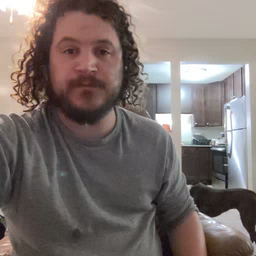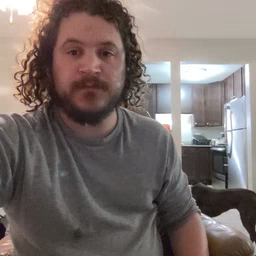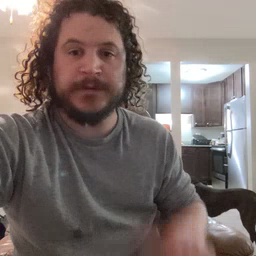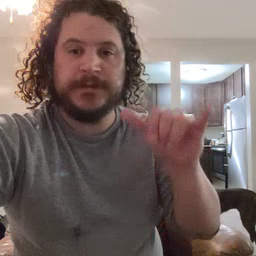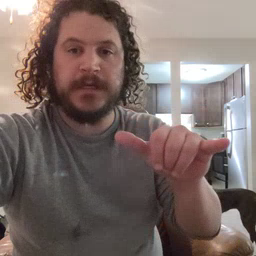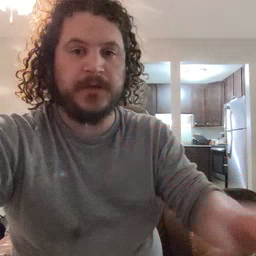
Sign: stay